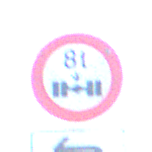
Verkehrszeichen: TatsaechlicheAchslast
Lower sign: RichtungsangabeDurchPfeile2
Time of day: Night
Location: Outdoor (Nature)
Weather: PartlyCloudy
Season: NotSpecified
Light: Natural